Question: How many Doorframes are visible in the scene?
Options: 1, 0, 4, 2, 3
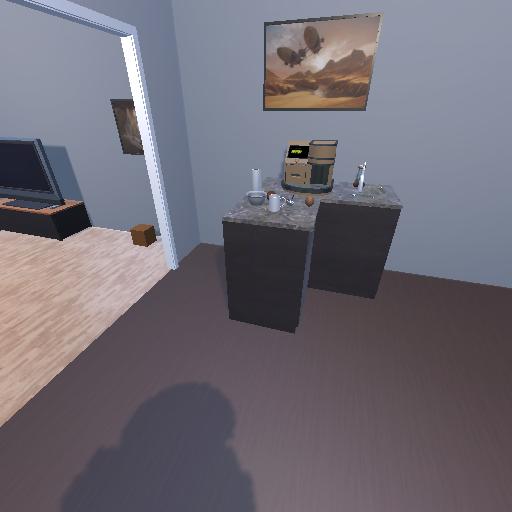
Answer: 1